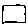
Label: square